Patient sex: M
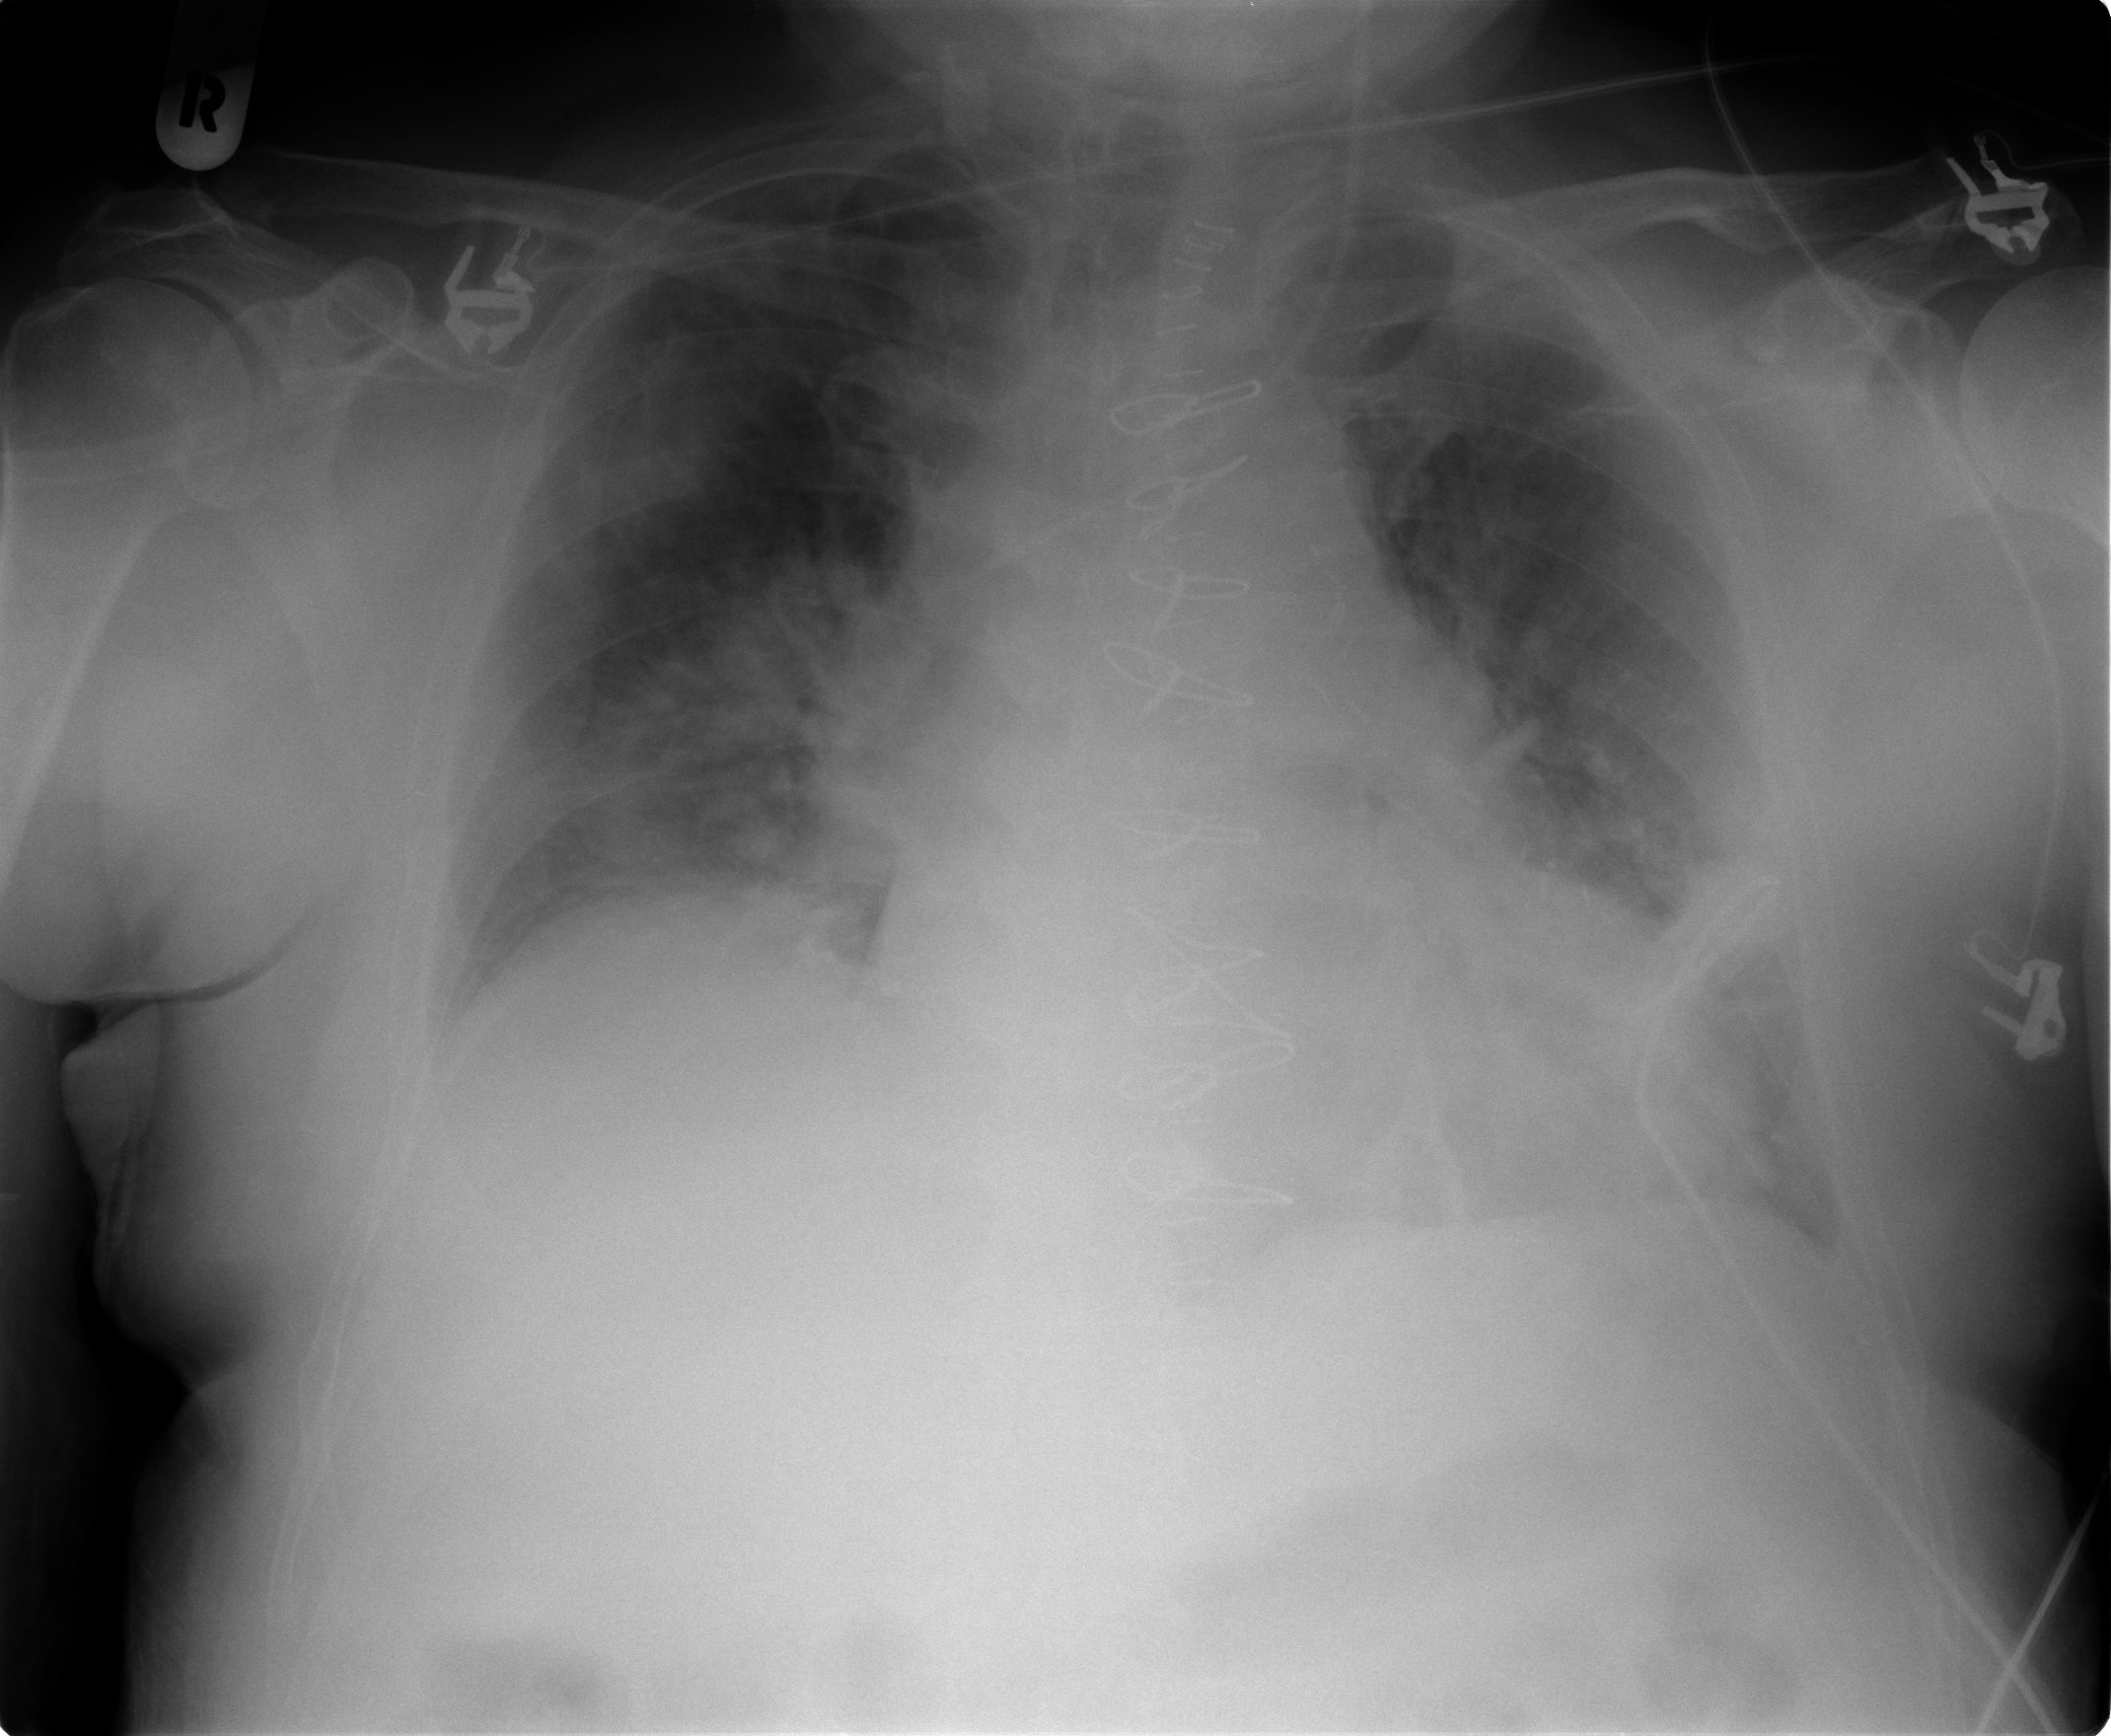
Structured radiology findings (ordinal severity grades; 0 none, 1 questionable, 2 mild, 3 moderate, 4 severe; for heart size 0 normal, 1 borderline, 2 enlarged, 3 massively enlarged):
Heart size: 1
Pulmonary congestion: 2
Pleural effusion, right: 2
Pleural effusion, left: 2
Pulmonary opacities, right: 2
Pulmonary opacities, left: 2
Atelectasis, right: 3
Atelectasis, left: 3